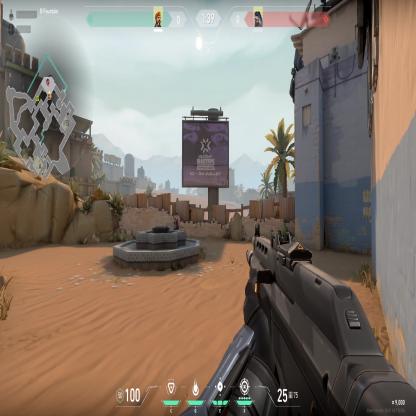
Label: enemy